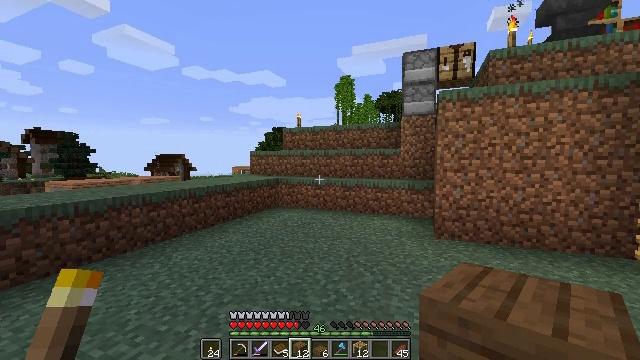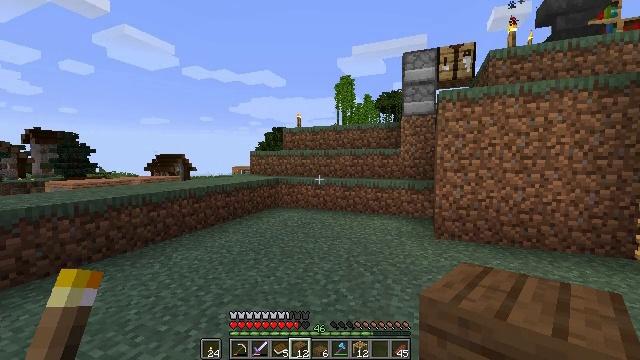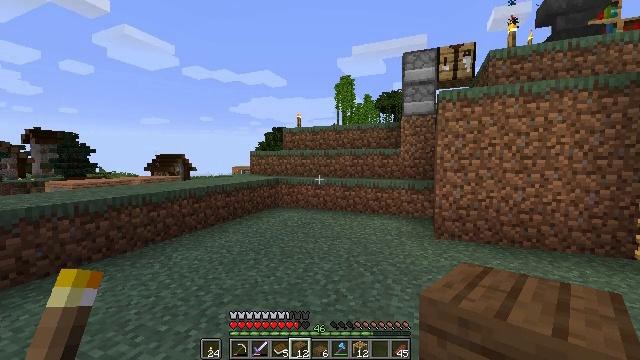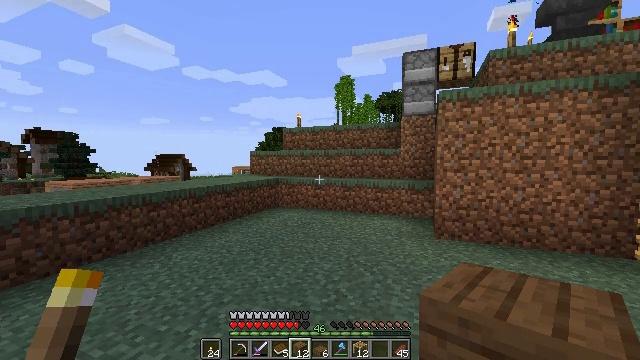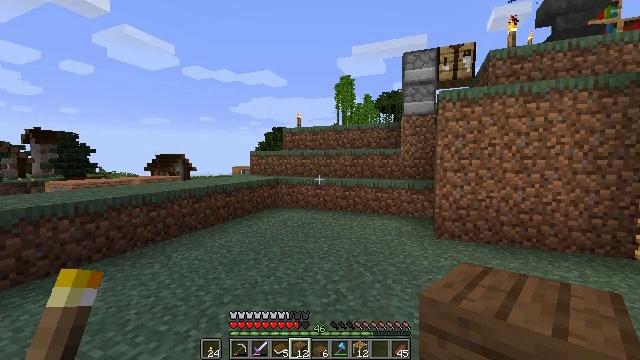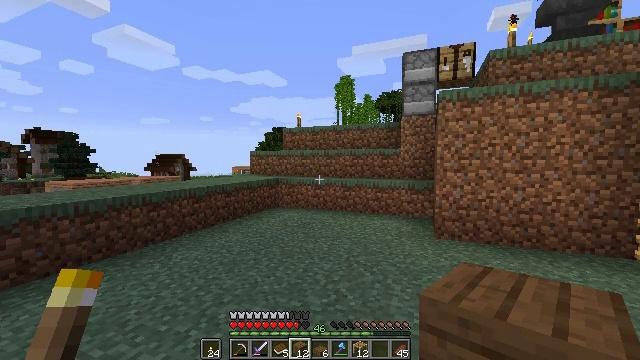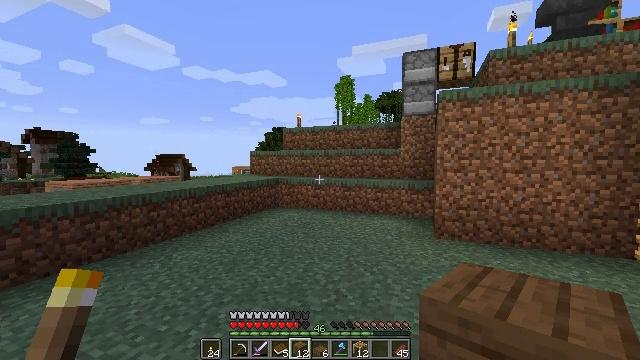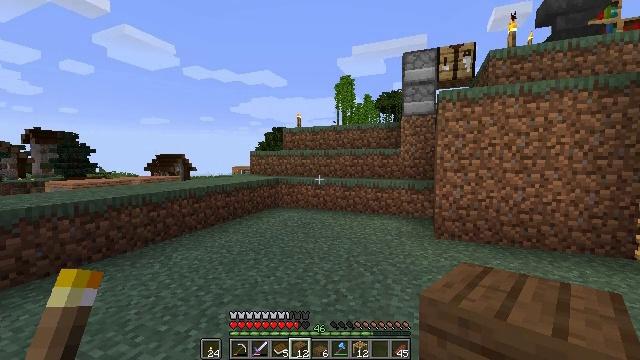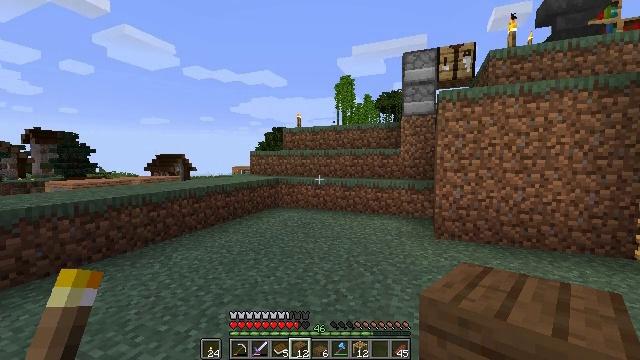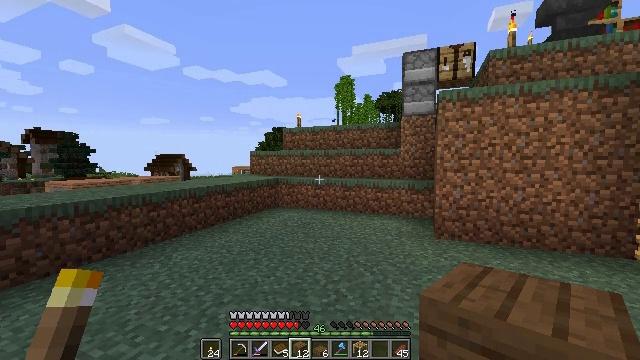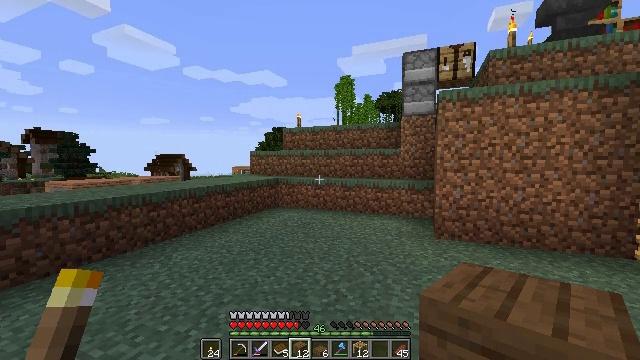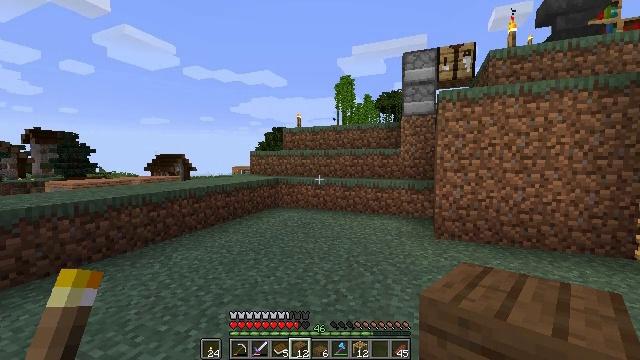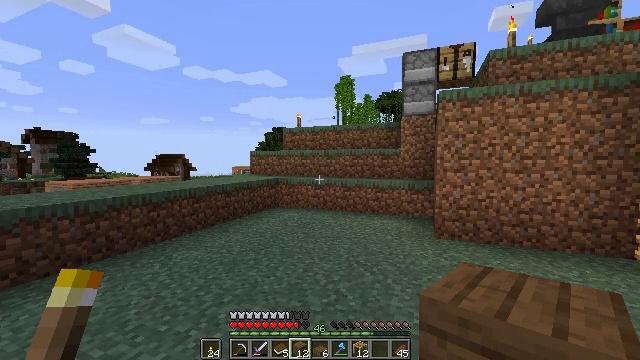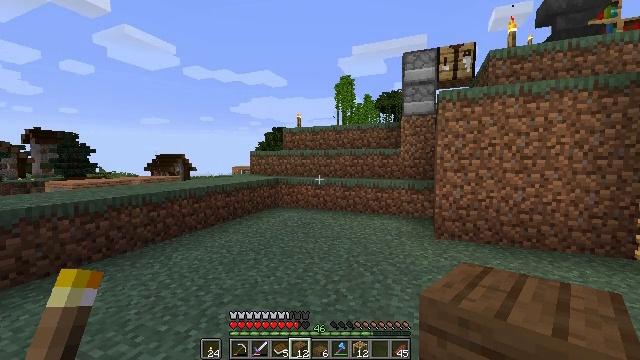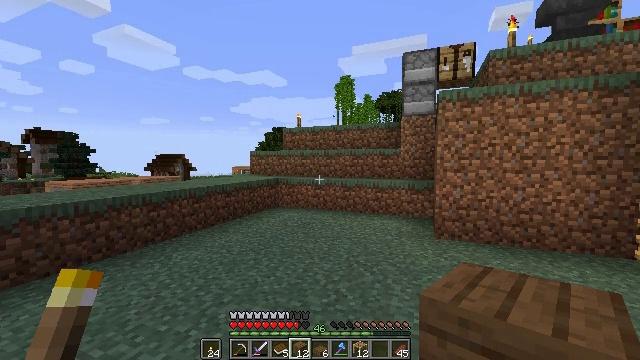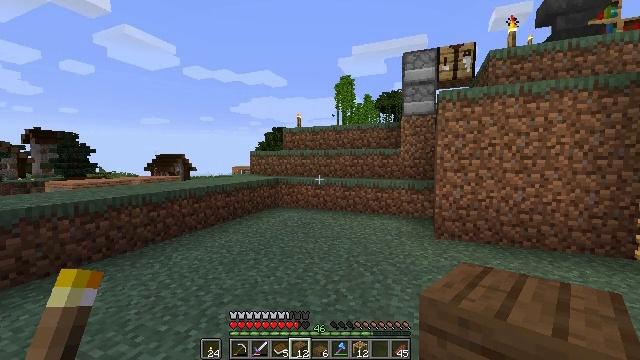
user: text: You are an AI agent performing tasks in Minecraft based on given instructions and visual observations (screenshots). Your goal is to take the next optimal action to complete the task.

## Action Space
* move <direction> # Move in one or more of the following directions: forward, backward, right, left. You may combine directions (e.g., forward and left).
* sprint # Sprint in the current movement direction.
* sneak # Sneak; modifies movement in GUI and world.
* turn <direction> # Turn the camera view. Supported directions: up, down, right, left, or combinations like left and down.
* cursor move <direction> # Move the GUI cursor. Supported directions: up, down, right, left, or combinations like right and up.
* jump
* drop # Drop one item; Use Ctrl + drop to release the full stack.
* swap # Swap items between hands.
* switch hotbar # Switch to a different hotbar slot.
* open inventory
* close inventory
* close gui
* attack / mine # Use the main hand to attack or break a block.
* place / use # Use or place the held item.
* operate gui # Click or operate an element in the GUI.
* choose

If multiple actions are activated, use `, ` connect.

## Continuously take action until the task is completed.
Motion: motion action
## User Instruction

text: Take spruce planks and sticks to craft a spruce fence gate.
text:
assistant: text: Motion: no_op
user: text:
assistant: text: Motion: no_op
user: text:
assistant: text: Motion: no_op
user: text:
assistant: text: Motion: no_op
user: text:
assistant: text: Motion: no_op
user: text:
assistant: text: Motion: no_op
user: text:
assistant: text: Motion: no_op
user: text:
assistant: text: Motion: no_op
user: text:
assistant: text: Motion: no_op
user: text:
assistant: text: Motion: no_op
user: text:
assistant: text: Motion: no_op
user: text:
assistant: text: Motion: no_op
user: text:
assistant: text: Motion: no_op
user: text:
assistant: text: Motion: no_op
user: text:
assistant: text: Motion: no_op
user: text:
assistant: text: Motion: no_op
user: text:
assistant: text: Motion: no_op
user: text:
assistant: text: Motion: turn down
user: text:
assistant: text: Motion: no_op
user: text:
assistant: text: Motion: no_op
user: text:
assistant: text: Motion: no_op
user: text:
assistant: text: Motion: no_op
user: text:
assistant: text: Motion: no_op
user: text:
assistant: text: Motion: no_op
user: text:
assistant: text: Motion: no_op
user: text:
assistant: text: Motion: no_op
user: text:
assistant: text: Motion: turn left and down
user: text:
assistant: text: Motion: no_op
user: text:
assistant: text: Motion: no_op
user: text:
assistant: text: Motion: no_op